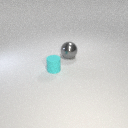
large gray metal sphere to the right of small cyan rubber cylinder